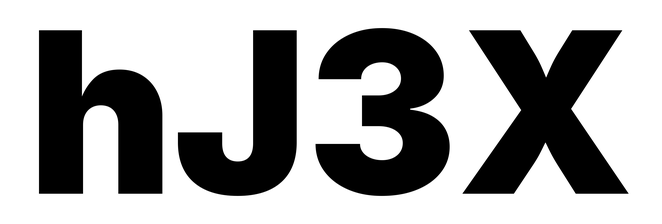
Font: Inter_Black